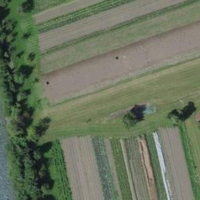
EUNIS habitat code: 24
Species observed at this site:
Berberis vulgaris